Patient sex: M
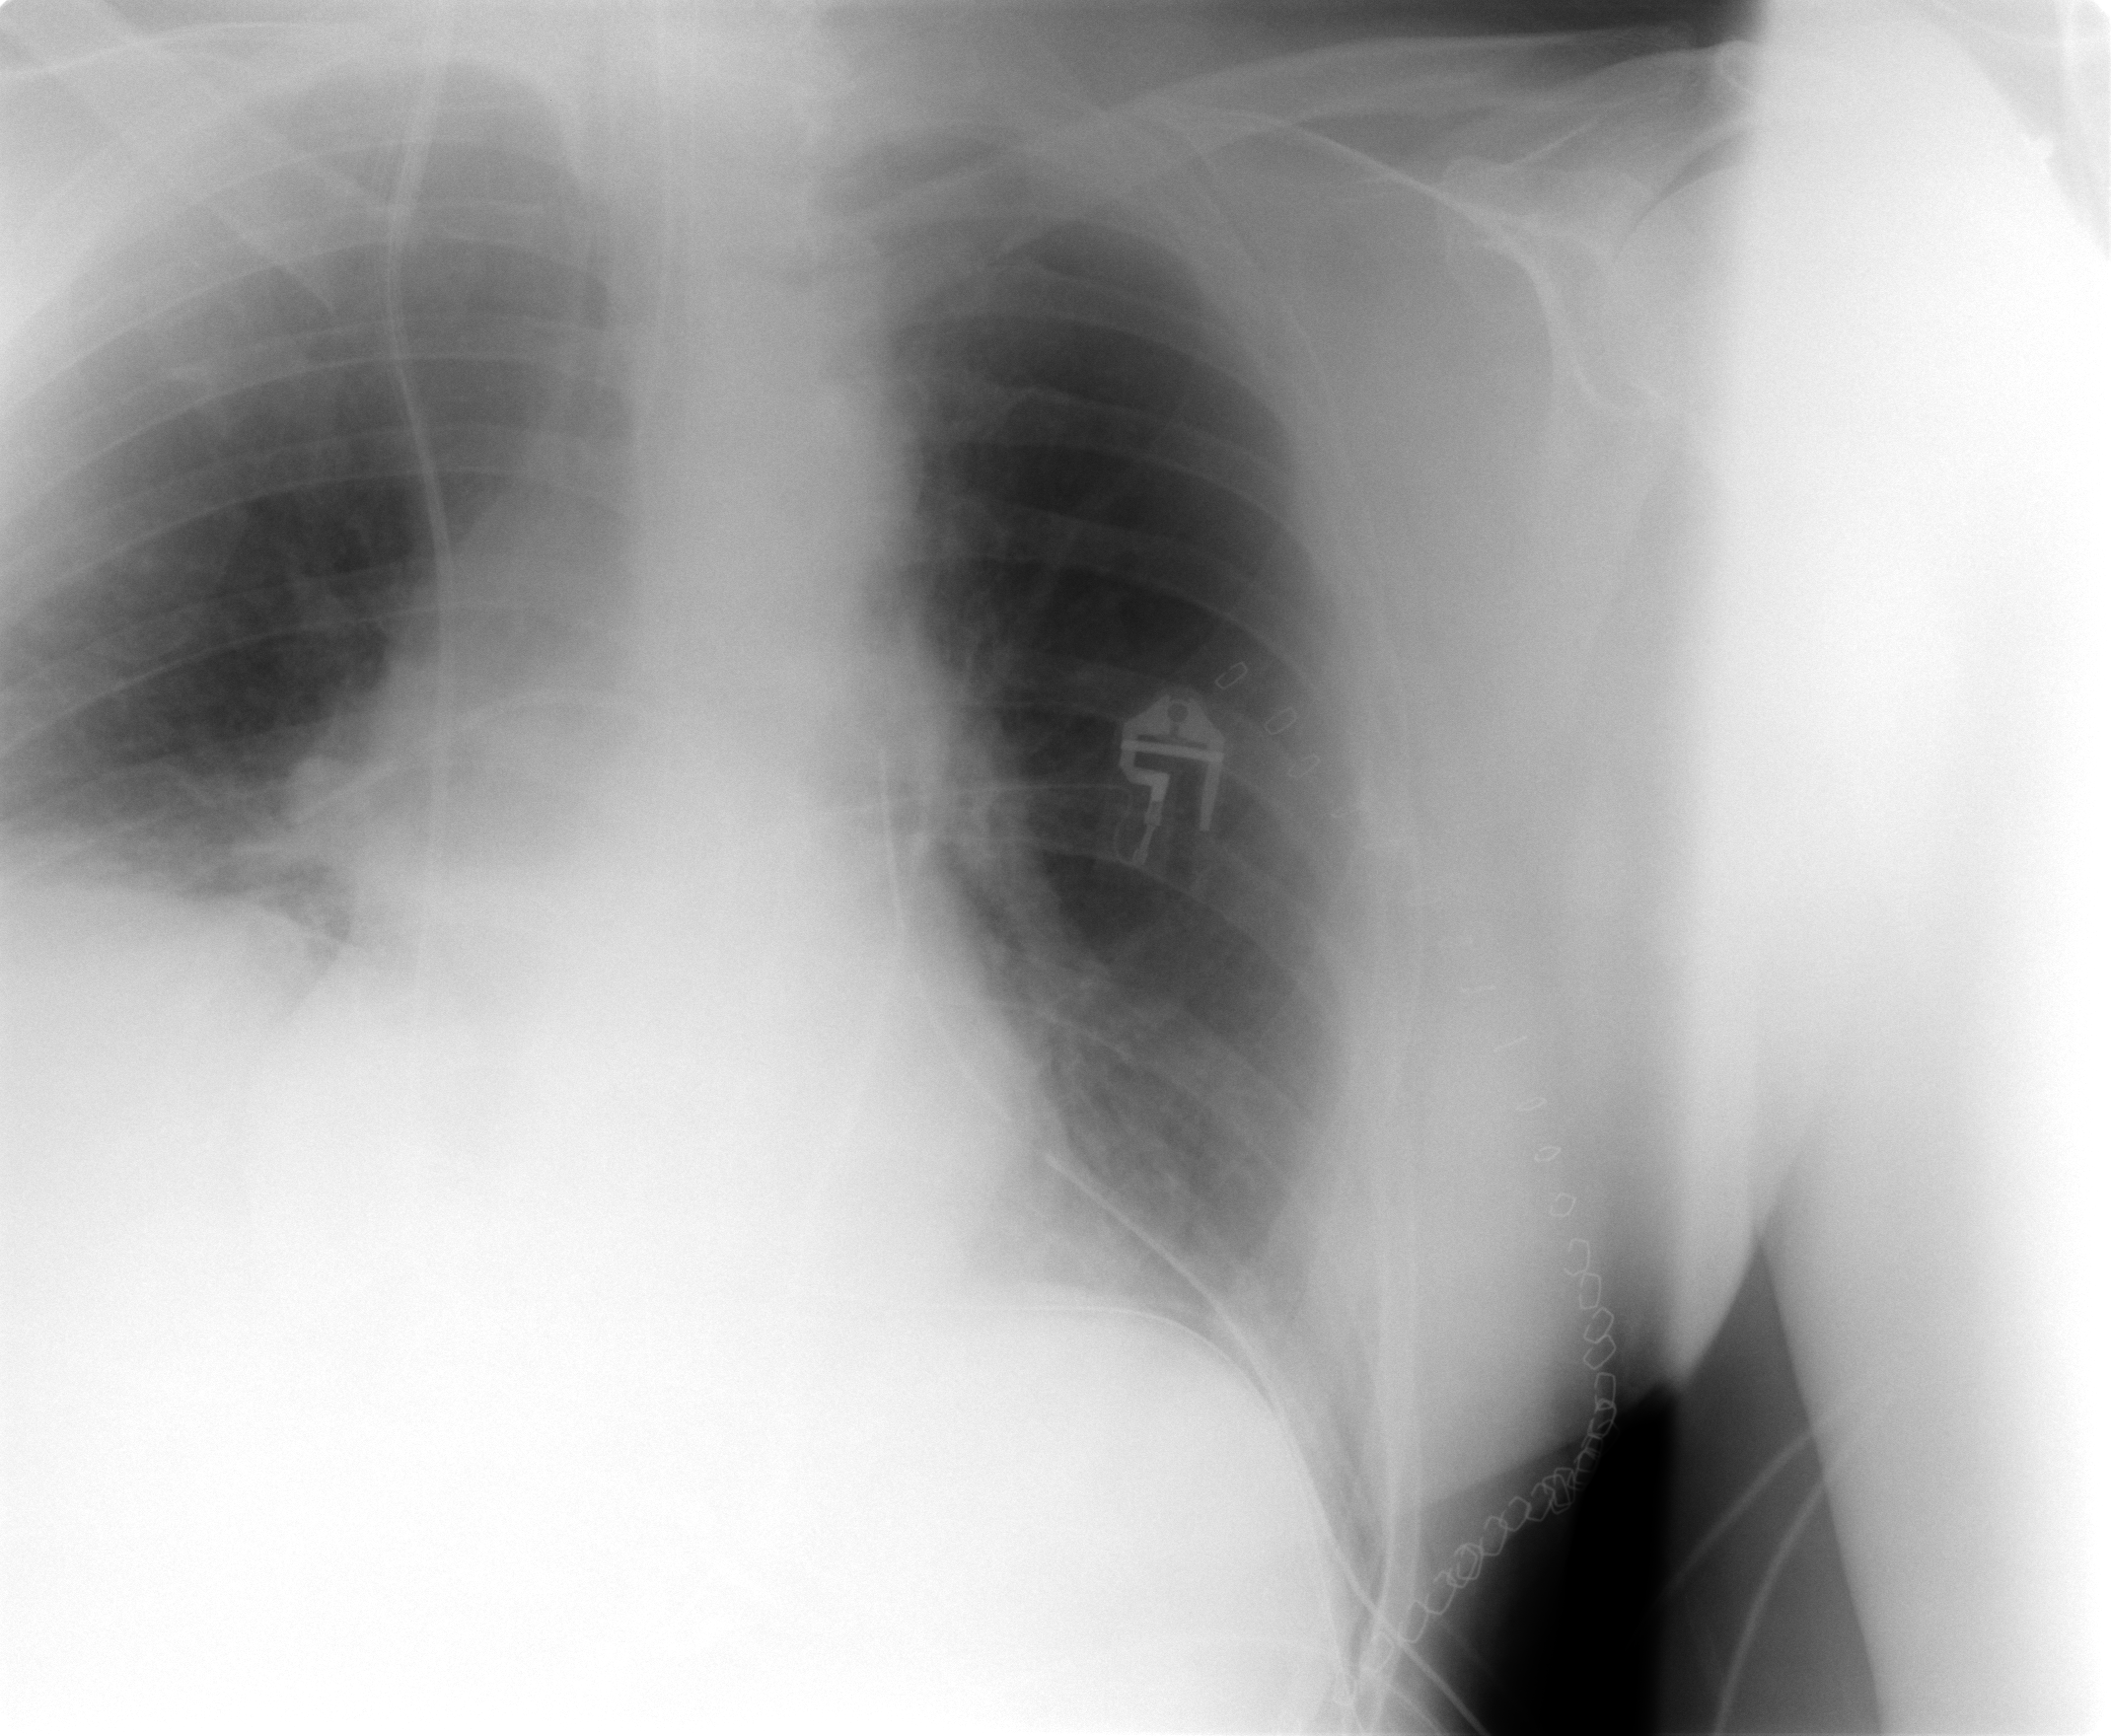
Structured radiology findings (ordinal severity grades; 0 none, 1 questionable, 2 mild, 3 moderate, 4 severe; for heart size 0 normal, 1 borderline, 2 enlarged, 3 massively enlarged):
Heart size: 0
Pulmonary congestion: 0
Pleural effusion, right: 0
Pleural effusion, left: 0
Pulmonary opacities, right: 0
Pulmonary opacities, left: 0
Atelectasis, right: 2
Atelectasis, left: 0